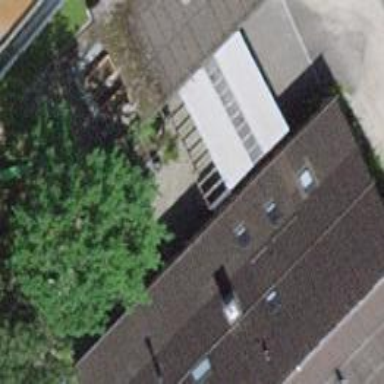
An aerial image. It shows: View of roof of building.